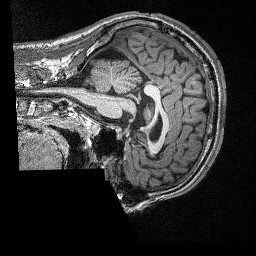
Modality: T1map
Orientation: sagittal